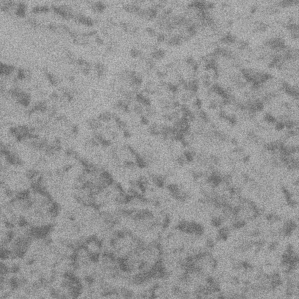
Label: frost